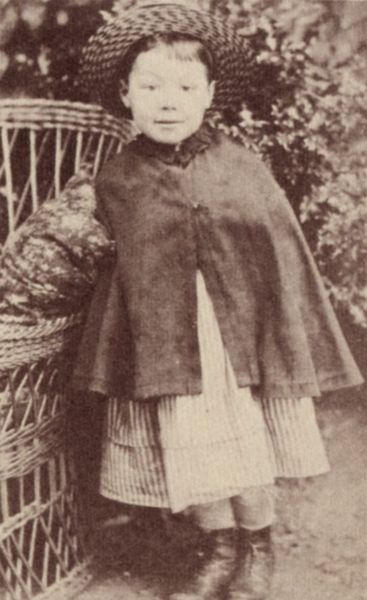
Titel: Annie Evans
Künstler: Thomas John Barnardo
Schlagwörter: baum, blätter, kopf, laub, umhang, weiß, bäume, mädchen, ausschnitt, braun, grau, hell, hut, jahrhundertwende, kleid, licht, mund, nase, schwarz, stirn, stroh, stuhl, blick, gras, park, rasen, wiese, rock, augen, gesicht, kragen, stehen, bildnis, portrait, porträt, natur, strauch, busch, büsche, gebüsch, sonne, boden, haare, mantel, sessel, stehend, stoff, decke, familie, kind, blatt, pflanze, frontal, ohren, genre, garten, lächeln, lehne, sitz, schuhe, körbe, klein, bank, sepia, chair, cushion, hat, kissen, pillow, white, armchair, black, dress, face, hair, old, seat, draussen, gartenstuhl, strohhut, angelehnt, streifen, korb, picture, wooden, überwurf, junge, rüschen, hutkrempe, krempe, sonnenhut, exotisch, geneigt, foto, fotografie, photographie, lachen, strümpfe, asien, schwarz-weiss, hütchen, stiefel, schuh, puppe, bast, kleidchen, photo, china, geflochten, tree, leder, strumpfhose, girl, trees, boy, child, garden, korbstuhl, anlehnen, cape, black and white, erinnerung, fotographie, coat, boots, kisse, smile, kinderporträt, stohhut, überhang, zufriedenheit, flechtwerk, cloak, leaves, zuhause, nineteenth century, shoes, korbsessel, lederstiefel, floral, bush, shrub, heim, stuh, baby, asian, chinese, kinderbild, mäntelchen, poncho, kid, cappa, haarschnitt, asiat, photograph, photography, pelerine, emotional, bangs, erinnerungsfoto, gartenmöbel, stiefelchen, leather, phototgraphie, korbstuh, afunahme, pocho, capp, yard, rattansessel, striped, wicker, toddler, stiefletten, photogrpah, cusion, whicker, pancho, harpt, wicher chair, young girl in a hat, girl in a hat